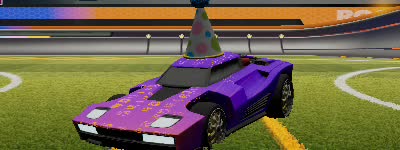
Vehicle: breakout